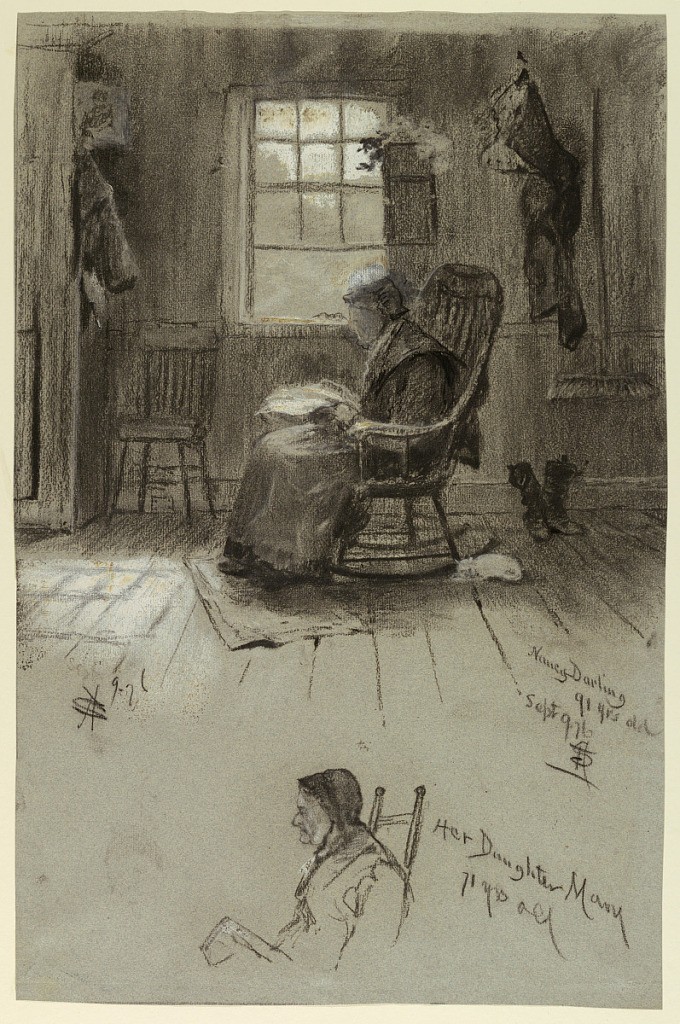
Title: Portrait of Nancy Darling
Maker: Francis Hopkinson Smith, American, 1838–1915
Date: September 9, 1876
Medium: Charcoal, brush and gouache on paper
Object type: Drawing
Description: Portrait of Nancy Darling in a rocking chair in front of a cabin's open window.